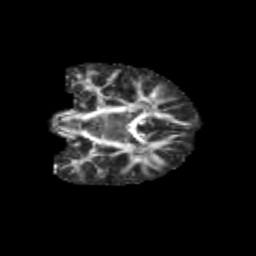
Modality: FA
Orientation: coronal
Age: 12
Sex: female
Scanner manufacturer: siemens
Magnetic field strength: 3 T
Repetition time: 3.8 s
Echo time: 0.07 s